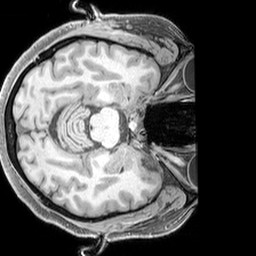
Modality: T1w
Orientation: axial
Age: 62
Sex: female
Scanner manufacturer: siemens
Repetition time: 2.3 s
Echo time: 0.00226 s